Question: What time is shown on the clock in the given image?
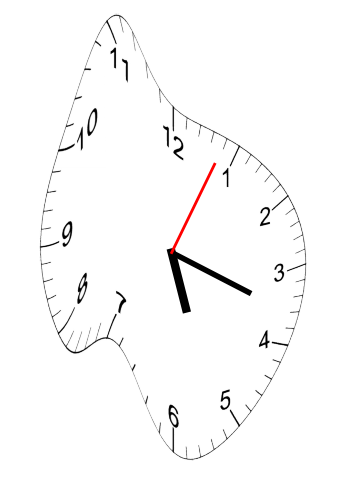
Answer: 05:18:04